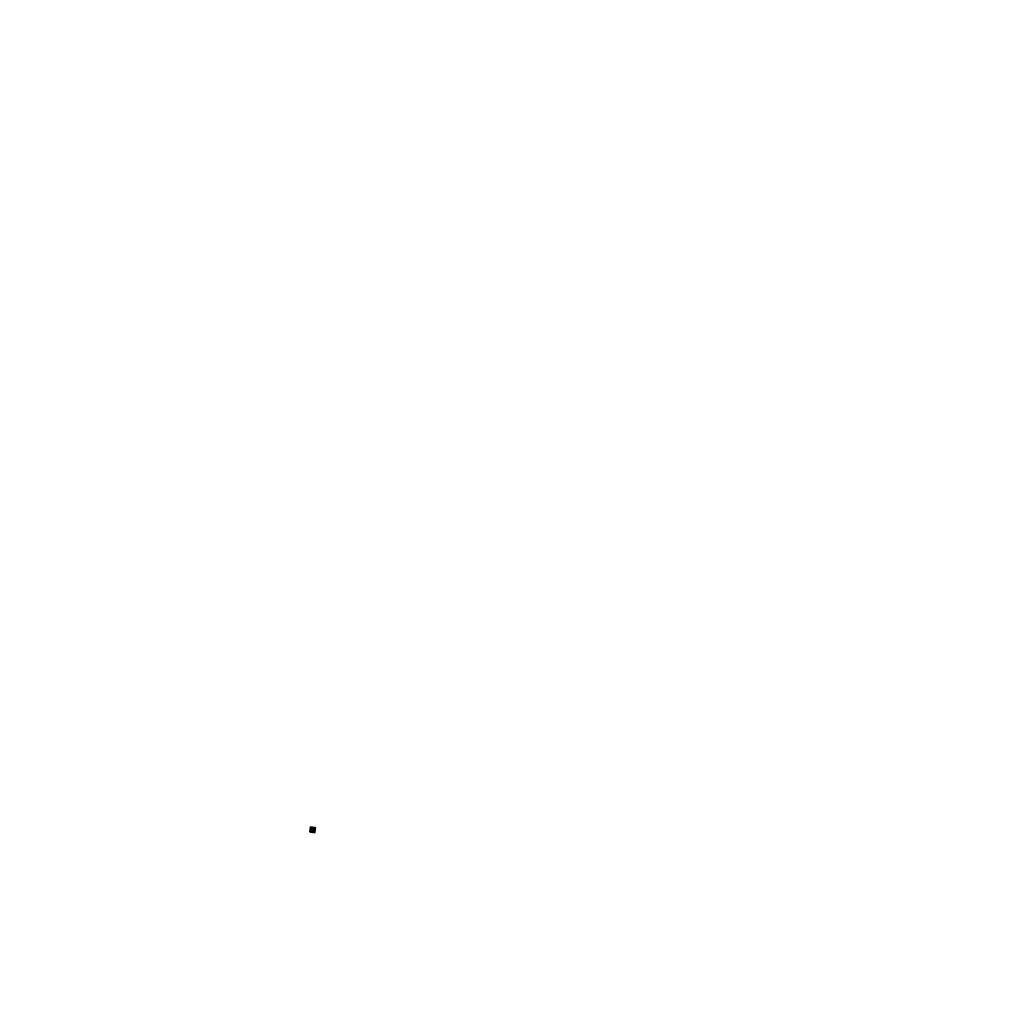
Tags: overhead vector_map, recreation, residential, individual_rise, density_2, Building, 1.0 km²